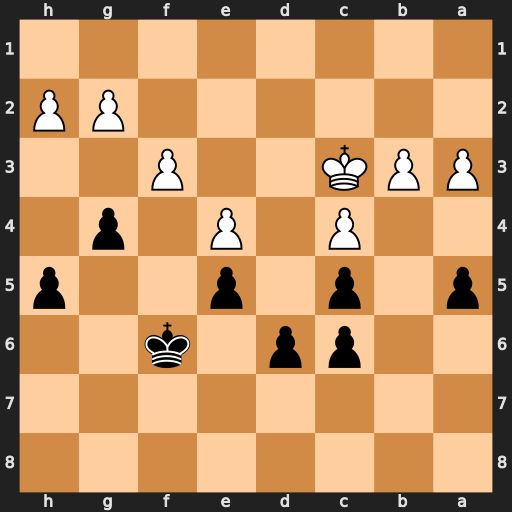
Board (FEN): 8/8/2pp1k2/p1p1p2p/2P1P1p1/PPK2P2/6PP/8
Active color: b
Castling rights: -
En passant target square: -
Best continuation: gxf3 gxf3 Kg5 Kd3 Kh4 Ke3 Kh3 f4 exf4+ Kxf4 Kxh2